Question: if I make a graph 'g':
'''
g <- read.table(text="
A B W
1 55 3
2 55 5
3 99 6 ",header=TRUE)
library(igraph)
g <- graph.data.frame(g)
'''
and matrix of coordinates:
'''
y<-1:5
x<-c(0.1,0.1,0.2,0.2,0.8)
l<-data.frame(x,y)
l<-as.matrix(l)
'''
I can plot the graph with node positions according to custom coordinates and plot axes.
'''
plot(g,layout=l,rescale=F,axes=TRUE,ylim=c(0,6),xlim=c(0,1))
'''

But the xaxis limits do not function properly and I think are altered by yaxis limits. How can I control the xaxis they way i want for instance keeping it between 0 and 1.
i.e. 'plot(x,y,xlim=c(0,1),ylim=c(0,6))'
Is this a bug? If it is and this cannot be solved is there another package that would have the same functionality?
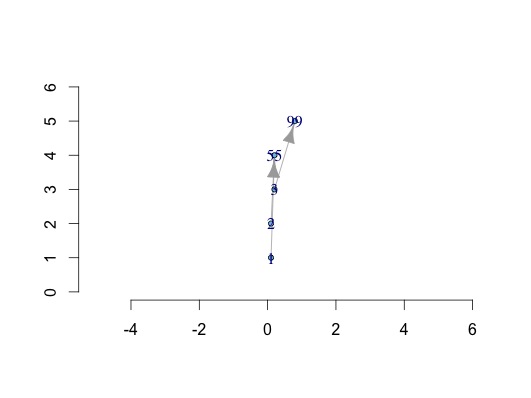
Answer: The short answer is, you need to set the 'asp' argument of the call to plot to '0' as the default is 'asp = 1' which produces the behavior you see (i.e., it's not a bug, it's a feature). The long answer with explanation follows.
---
As you noticed correctly, 'xaxis' varies according to 'yaxis'. Specifically, the x-axis has approxamitely the same distance between high and low numbers as 'yaxis':
- 'yaxis = c(0,6)''6 - 0 = 6''4 - (-3) = 7'- 'yaxis = c(0,3)''3 - 0 = 2 - (-1) = 3'
Igraph seems to keep a constant ratio between the axes.
If you call '?plot.igraph' (the plotting function called with an 'igraph' object, can also be found via 'help(package = "igraph")'), you find under 'See Also':
> 'igraph.plotting' for the detailed description of the plotting
parameters
And if you click on this link (or call '?igraph.plotting')and go through the parameters you will find:
> 'asp' A numeric constant, it gives the asp parameter for plot, the aspect ratio. Supply 0 here if you don't want to give an aspect ratio.
It is ignored by tkplot and rglplot.Defaults to 1.
Hence the aspect parameter 'asp' defaults to '1' in igraph. If you want another ratio, set it to '0':
'''
plot(g,layout=l,rescale=F,axes=TRUE,ylim=c(0,6),xlim=c(0,1), asp = 0)
'''
This answers your question. However, note that the points are now rather big. You will probably want to play around with the following parameters (found on '?igraph.plotting' but note that many of the parameters need to be prefixed by 'vertex.' as done by me):
- 'vertex.size'- 'vertex.label.cex'
The following produces a nicer plot:
'plot(g,layout=l,rescale=F,axes=TRUE,ylim=c(0,6),xlim=c(0,1), asp = 0, vertex.size = 5, vertex.label.cex = 0.8)'